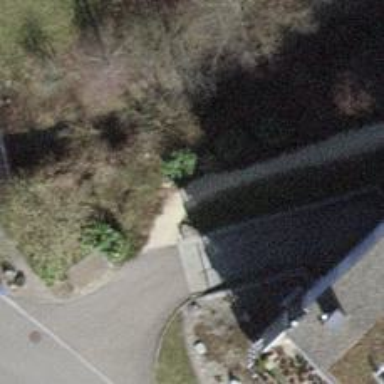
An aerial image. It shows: Set of steps on the road.